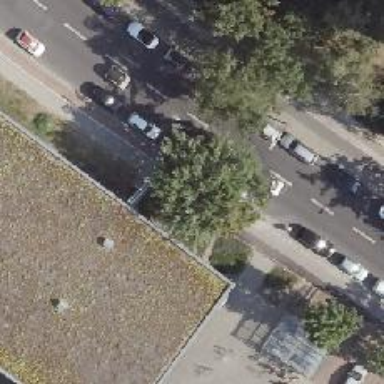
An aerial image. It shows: Asphalt cycleway that serves as link for cyclists.